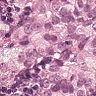
Metastatic tissue present: yes